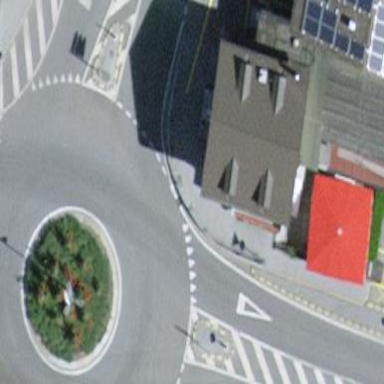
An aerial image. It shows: Primary highway with asphalt surface leading to roundabout.